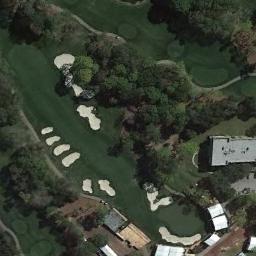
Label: golf_course